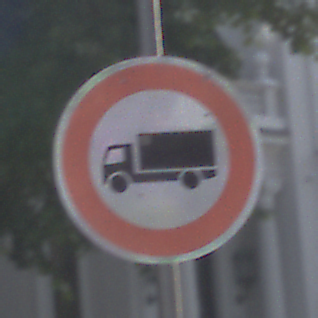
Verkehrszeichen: VerbotFuerKraftfahrzeugeUeberDreiKommaFuenfTonnen
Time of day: MorningAfternoon
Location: Outdoor (Urban)
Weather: PartlyCloudy
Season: NotSpecified
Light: Natural